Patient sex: M
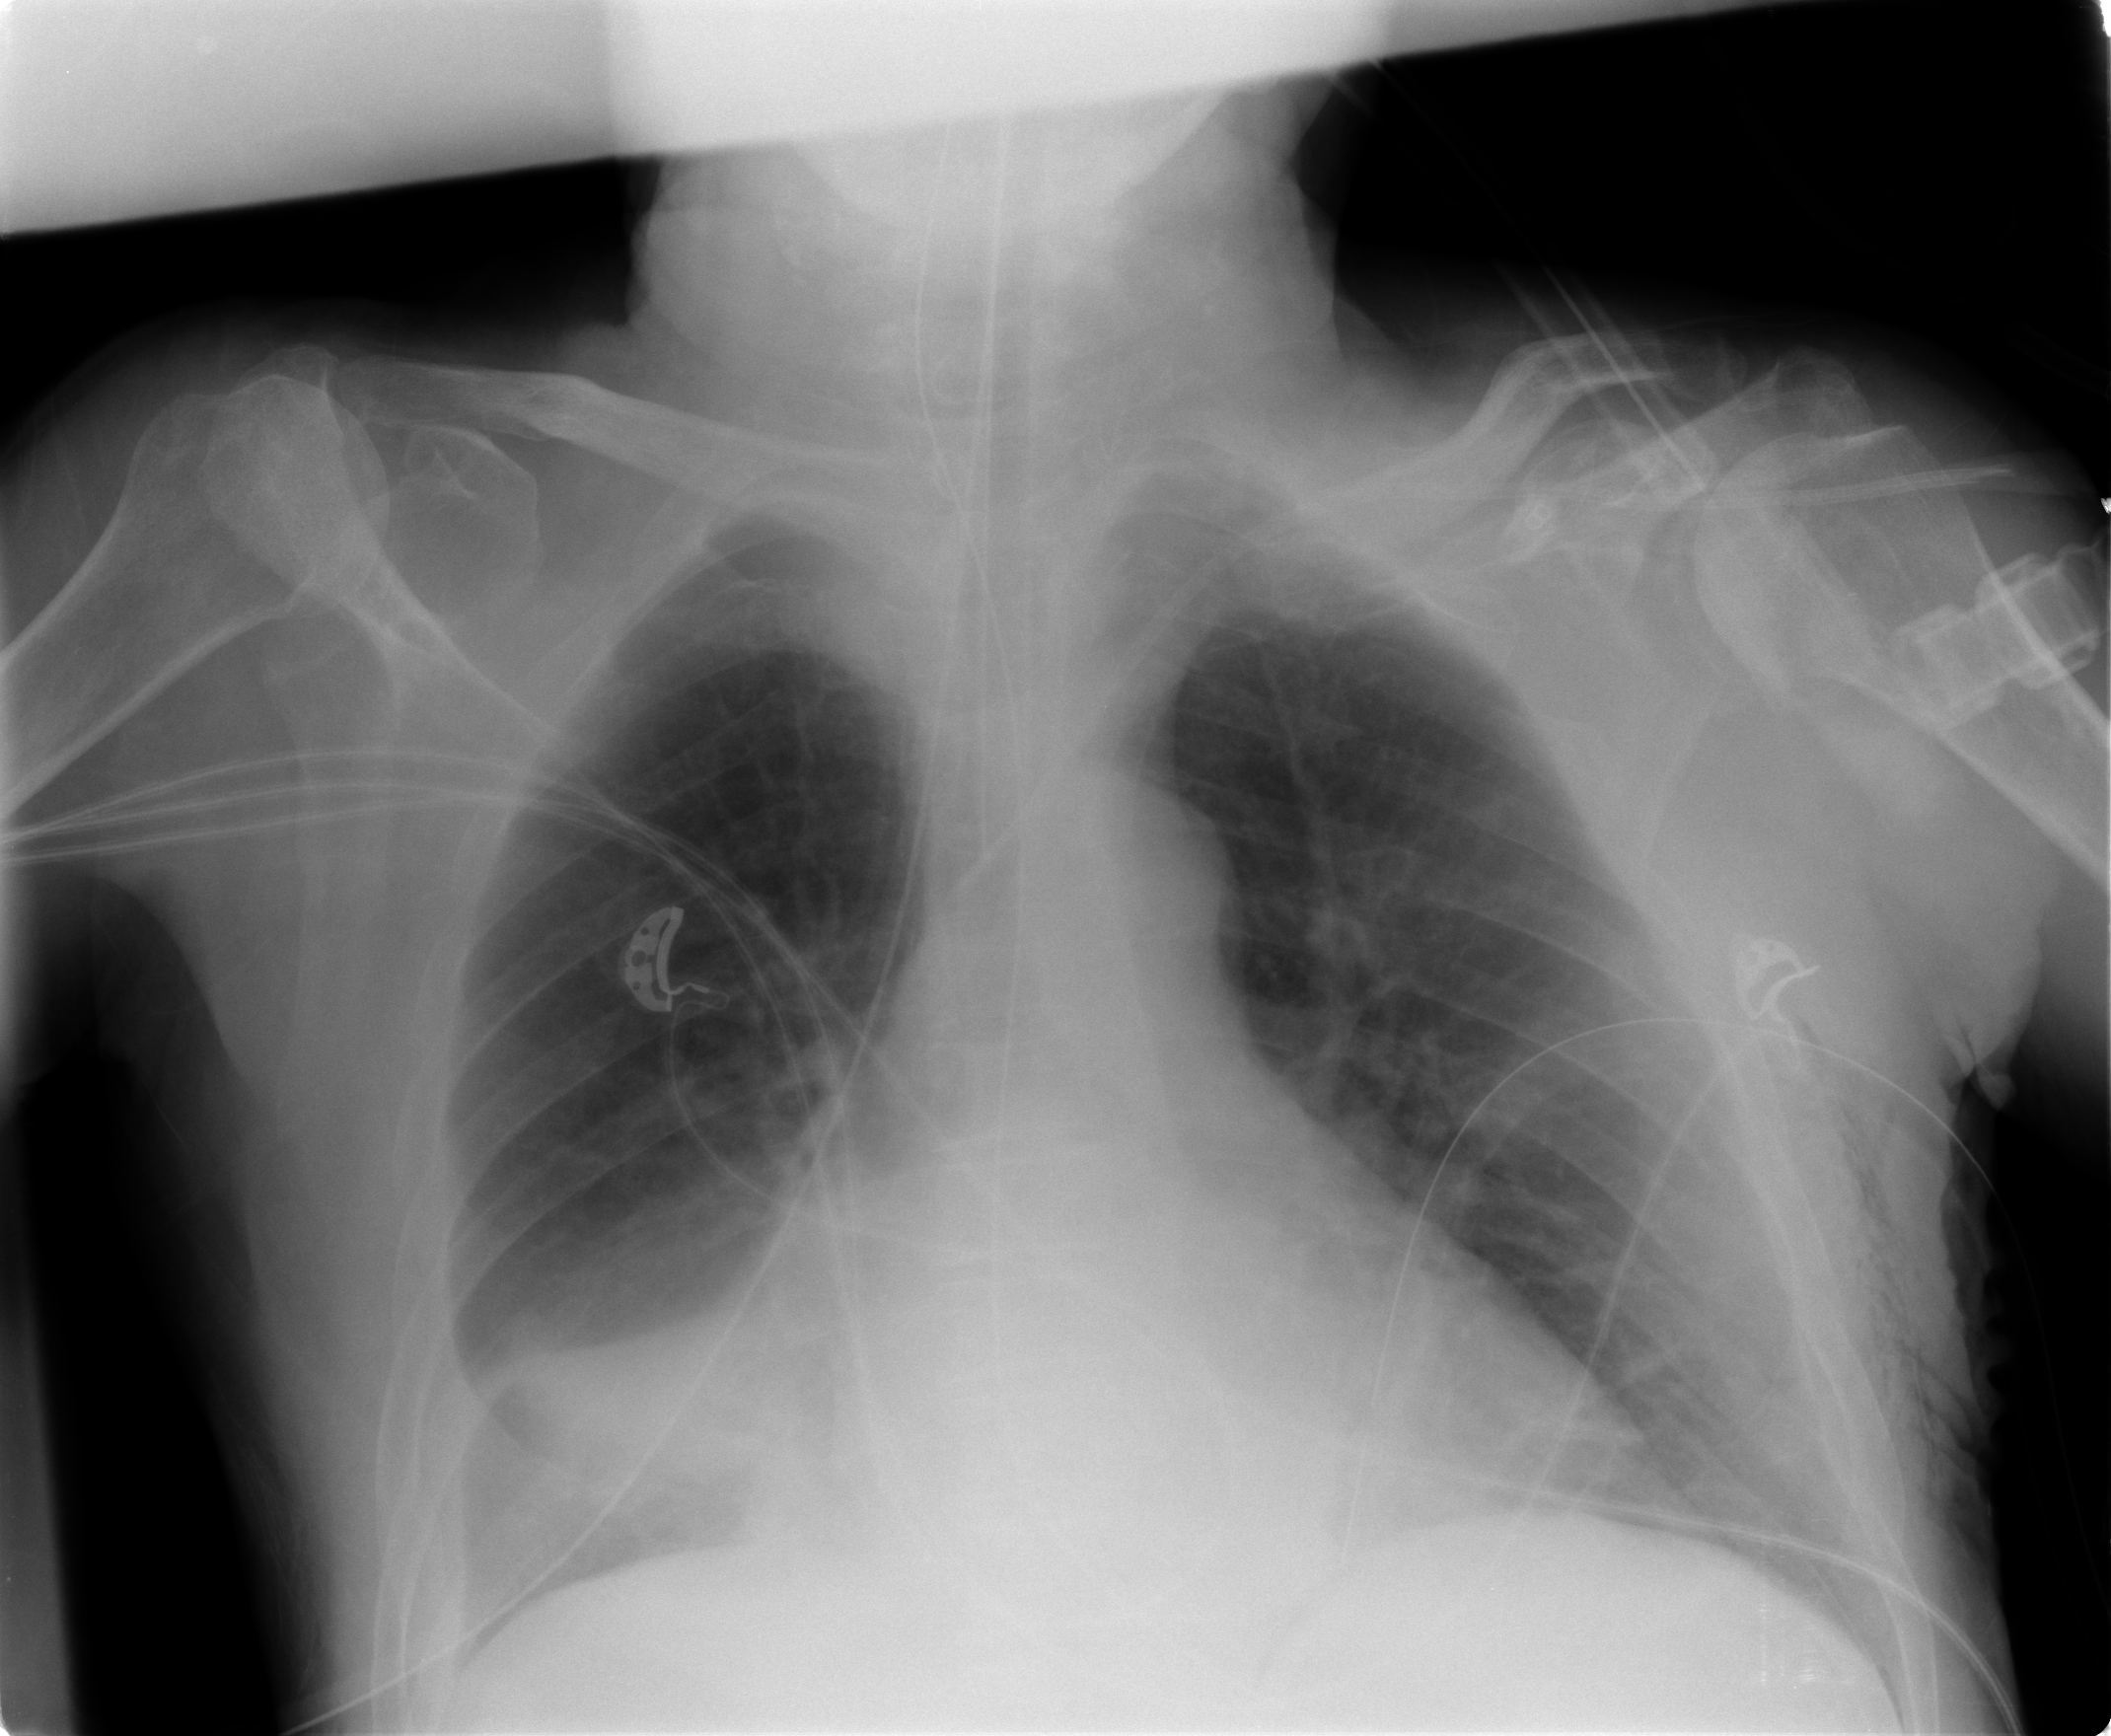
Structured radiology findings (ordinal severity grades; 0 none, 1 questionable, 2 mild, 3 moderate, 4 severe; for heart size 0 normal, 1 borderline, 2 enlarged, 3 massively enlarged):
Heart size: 0
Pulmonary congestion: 0
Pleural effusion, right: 2
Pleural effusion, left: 1
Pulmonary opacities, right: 0
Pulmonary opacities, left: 0
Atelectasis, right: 3
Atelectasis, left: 1